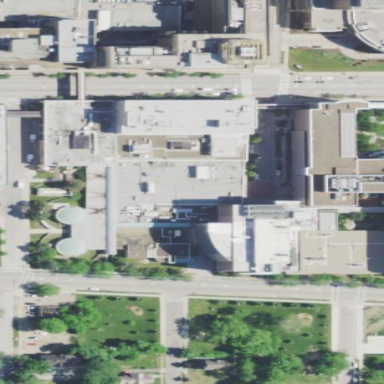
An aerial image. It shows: Hospital building.